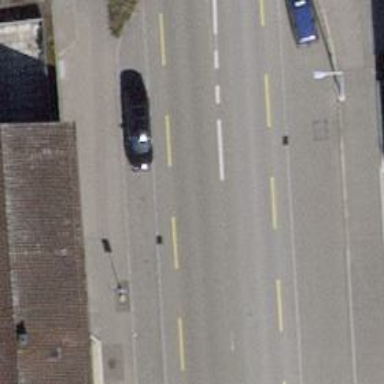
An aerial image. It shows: Asphalt residential road with dedicated cycle lane.